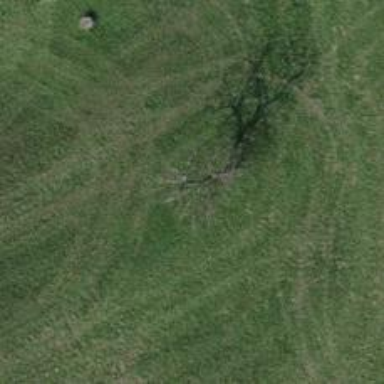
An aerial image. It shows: Beautiful tree in nature.